Question: Valumes doesn't show UPLOAD button under Firefox (MVC3 Project).
It works fine under: IE, Chrome
I am going to kill myself but I don't understand why is it?
ANYYY CLUUU pleaseeee!

'''
<script src="@Url.Content("~/Scripts/valums/FileUploader.js")" type="text/javascript"></script>
<div id="fileUploader">
<noscript>
<p>
Please enable JavaScript to use file uploader.</p>
<!-- or put a simple form for upload here -->
</noscript>
</div>
'''
.................
'''
var button = $('#fileUploader')[0];
var uploader = new qq.FileUploader({
element: button,
allowedExtensions: ['jpg', 'jpeg', 'png', 'gif'],
sizeLimit: <PHONE>,
action: '@Url.Action("UploadFile")',
multiple: false,
onComplete: function (id, fileName, responseJSON) {
var uploadedFile = "/Images/Orders/thumb-" + responseJSON.uploadedFile;
$("#uploadedImage").attr("src", uploadedFile);
$("#ImageErrorMessage").text("");
}
});
'''
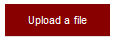
Answer: Just put the VALUMS code within '$(document).ready(function () { // here });'
and keep it under the '<HEAD>' tag. That's it!